Question: I work on a indexing project which create a file dynamically for all words start with same character and the name of that file is created based on first character of the words like:
> file "a" contains apple, adapt,air,...file "b" contains book, bad,bar,...
My project work correctly when I run through application but when I run it through server(tomcat) I got the following error for the given line of the code:
'''
BufferedReader reader = new BufferedReader(new FileReader(getFileName(word)));
INFO: Server startup in 2785 ms
java.io.FileNotFoundException: C (The system cannot find the file specified)
at java.io.FileInputStream.open(Native Method)
at java.io.FileInputStream.<init>(Unknown Source)
at java.io.FileInputStream.<init>(Unknown Source)
at java.io.FileReader.<init>(Unknown Source)
at DataLayer.FileRepository.getArrayListPosting(FileRepository.java:54)
'''
I add the path to this word in the following code but I got the same error.
'''
BufferedReader reader = new BufferedReader(new FileReader(getFileName("C:\code\"+word)));
'''
what should I do, where should I put this file in eclipse?
This is the image of my files in my project.

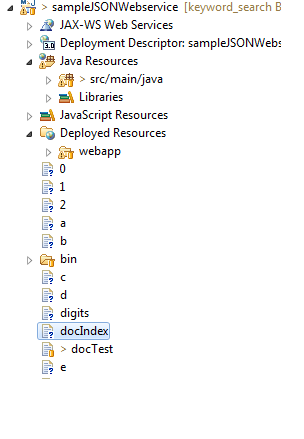
Answer: Put file "word" in the main Eclipse project directory. Don't worry about adding the path as per your 2nd try.